Field crop: maize
Growth stage: 2
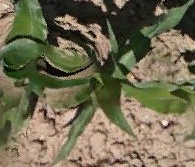
Species: maize